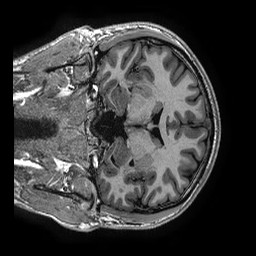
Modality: T1w
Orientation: coronal
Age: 25
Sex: male
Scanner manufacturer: ge
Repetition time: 0.00733 s
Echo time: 0.003 s